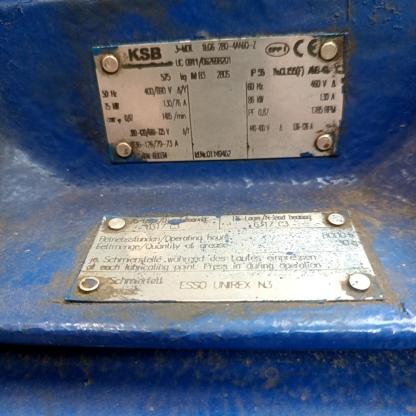
Klasa: tabliczka-znamionowa